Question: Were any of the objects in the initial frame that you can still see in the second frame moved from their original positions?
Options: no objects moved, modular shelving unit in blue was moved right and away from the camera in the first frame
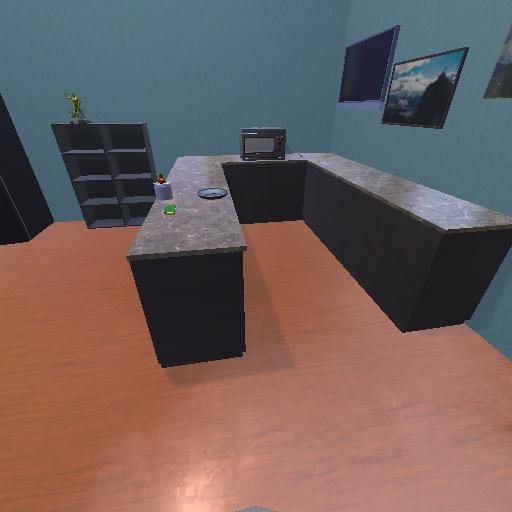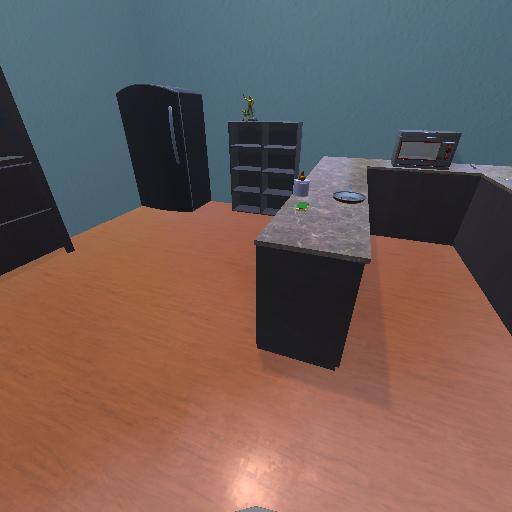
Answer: no objects moved